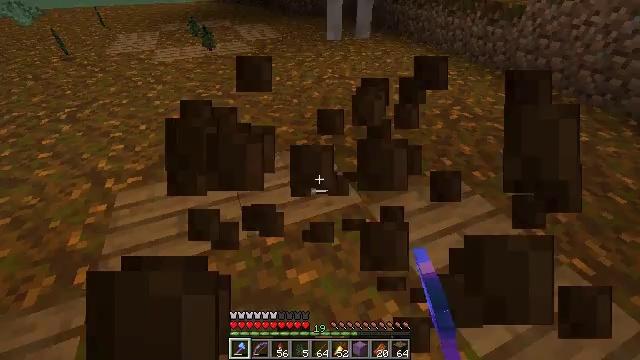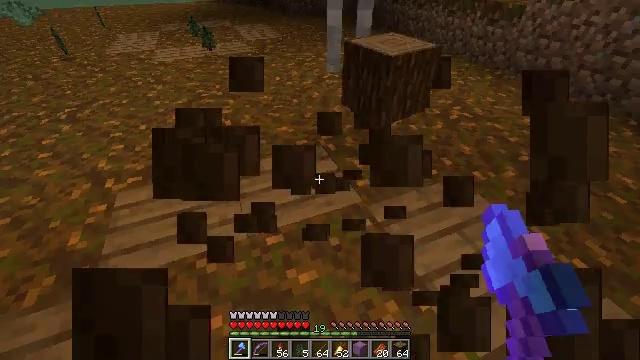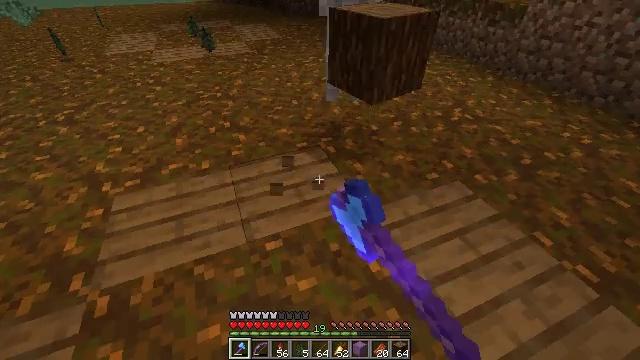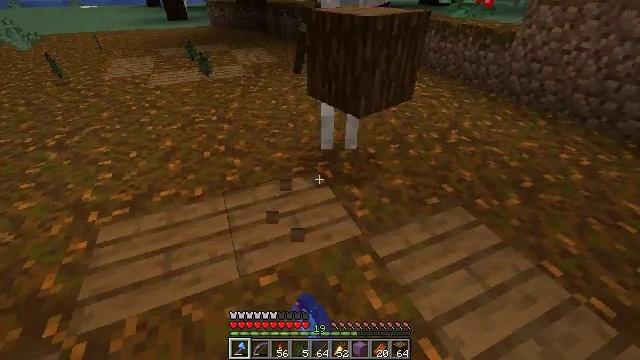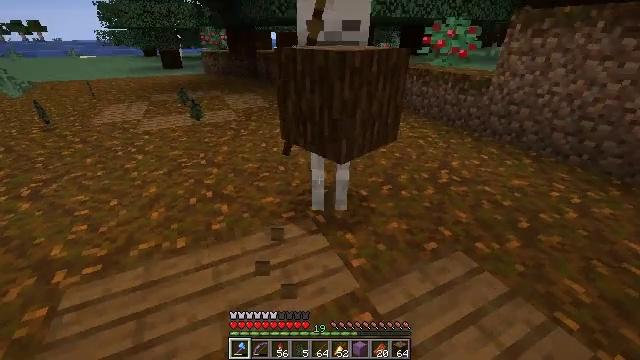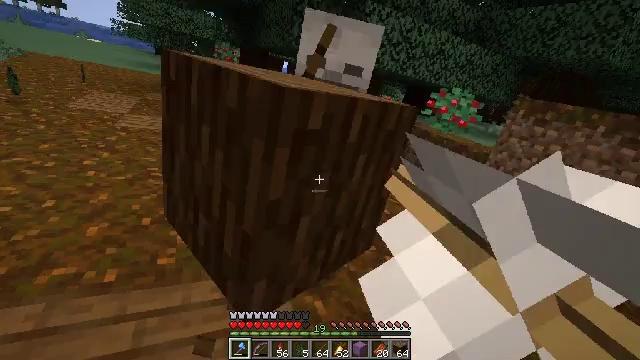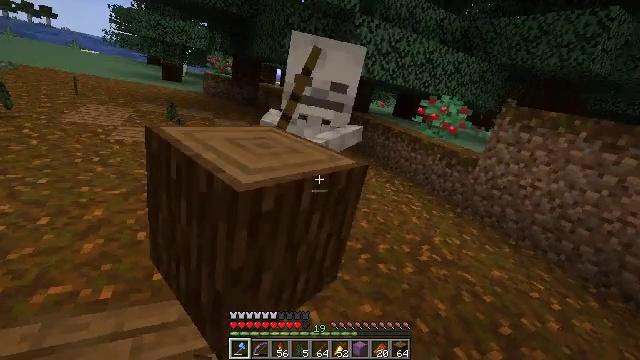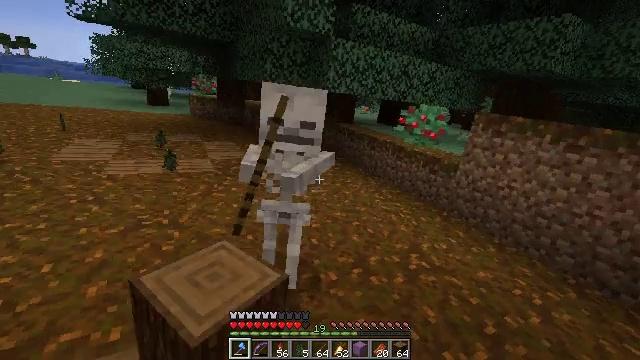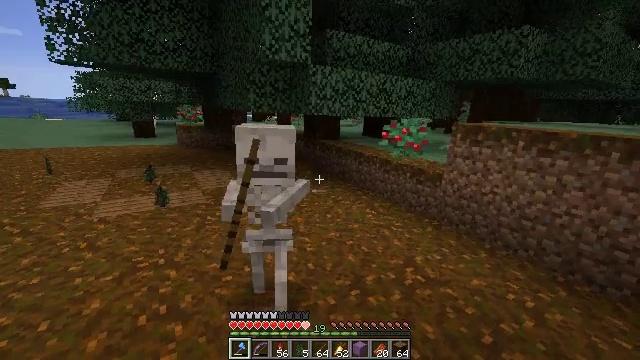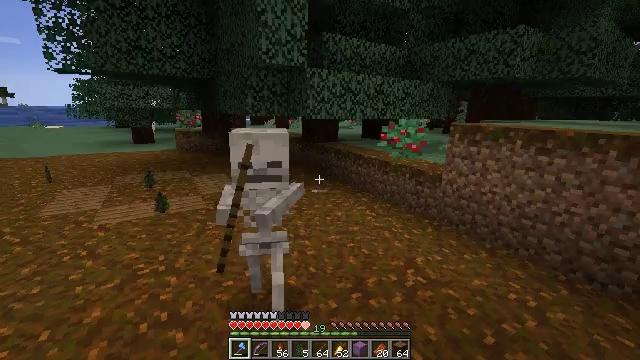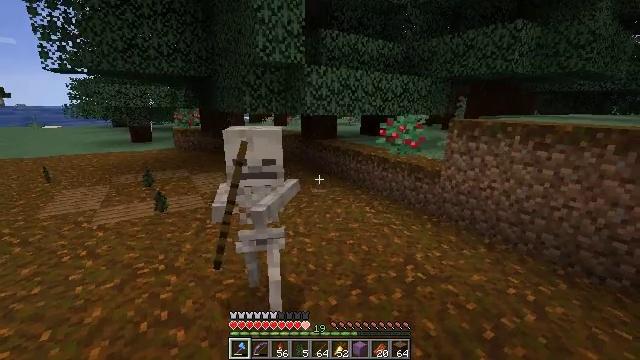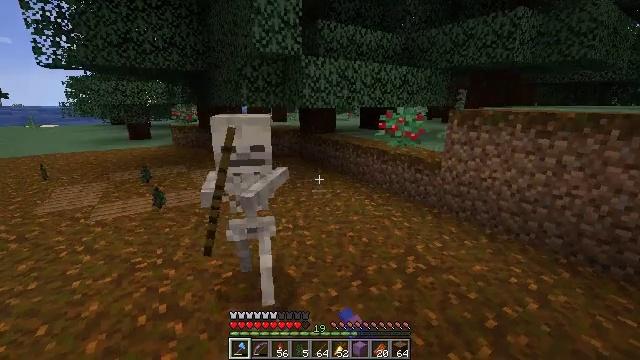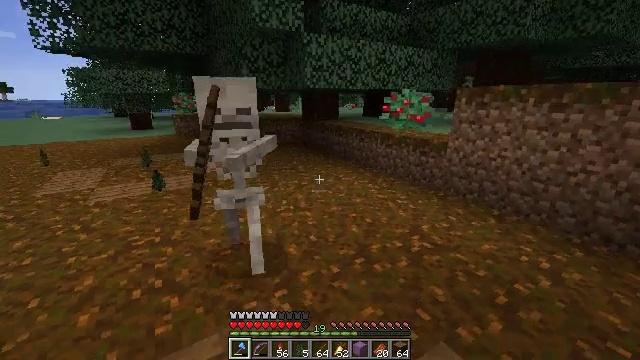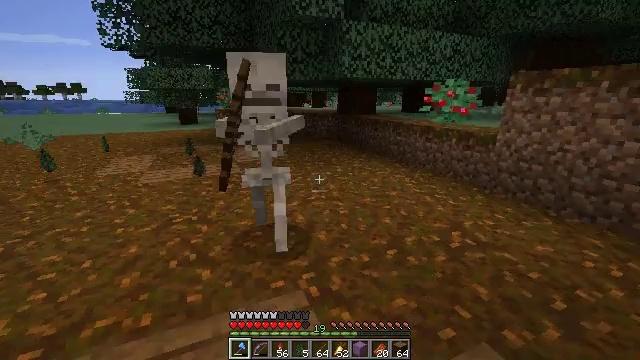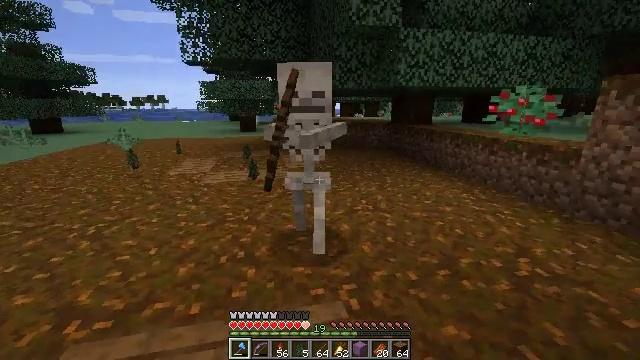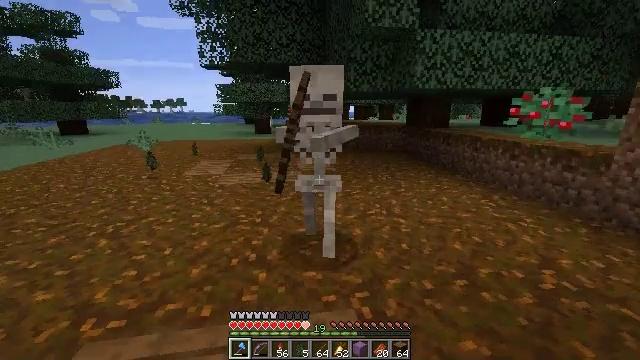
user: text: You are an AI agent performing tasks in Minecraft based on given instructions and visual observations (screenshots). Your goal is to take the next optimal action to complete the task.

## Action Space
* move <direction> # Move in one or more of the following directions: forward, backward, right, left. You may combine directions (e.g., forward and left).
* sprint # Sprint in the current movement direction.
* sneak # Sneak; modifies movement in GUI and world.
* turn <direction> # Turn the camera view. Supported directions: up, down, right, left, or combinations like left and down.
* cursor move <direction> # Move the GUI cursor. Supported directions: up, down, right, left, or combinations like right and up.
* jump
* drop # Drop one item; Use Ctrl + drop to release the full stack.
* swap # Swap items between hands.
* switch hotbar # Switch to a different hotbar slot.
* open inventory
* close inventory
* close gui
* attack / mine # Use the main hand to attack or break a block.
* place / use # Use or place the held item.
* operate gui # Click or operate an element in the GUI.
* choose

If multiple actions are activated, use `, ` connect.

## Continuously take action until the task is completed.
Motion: motion action
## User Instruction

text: Hunt the skeleton.
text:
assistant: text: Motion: attack / mine
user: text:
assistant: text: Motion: move forward, attack / mine
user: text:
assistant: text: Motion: move forward, turn up, attack / mine
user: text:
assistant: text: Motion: move forward, turn right and up, attack / mine
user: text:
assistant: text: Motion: move forward, turn right and up
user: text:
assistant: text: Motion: move forward, turn up
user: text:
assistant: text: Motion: move forward, turn right and up
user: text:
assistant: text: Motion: move forward, turn right and up
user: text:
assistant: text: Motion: move forward
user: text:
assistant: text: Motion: move forward, attack / mine
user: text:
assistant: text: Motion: move forward, attack / mine
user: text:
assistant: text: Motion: turn down, attack / mine
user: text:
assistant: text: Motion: turn left
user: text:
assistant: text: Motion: turn left and up
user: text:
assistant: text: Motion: move forward, turn left
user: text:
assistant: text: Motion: move forward
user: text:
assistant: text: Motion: move forward, turn left and up
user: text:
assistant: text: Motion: move forward, turn up
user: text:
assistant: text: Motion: move forward
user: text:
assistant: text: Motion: move forward, attack / mine
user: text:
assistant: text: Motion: move forward, attack / mine
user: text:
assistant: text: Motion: move forward, turn left and down, attack / mine
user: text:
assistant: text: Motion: move forward
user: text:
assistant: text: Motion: move forward, turn left
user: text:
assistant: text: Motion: no_op